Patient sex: F
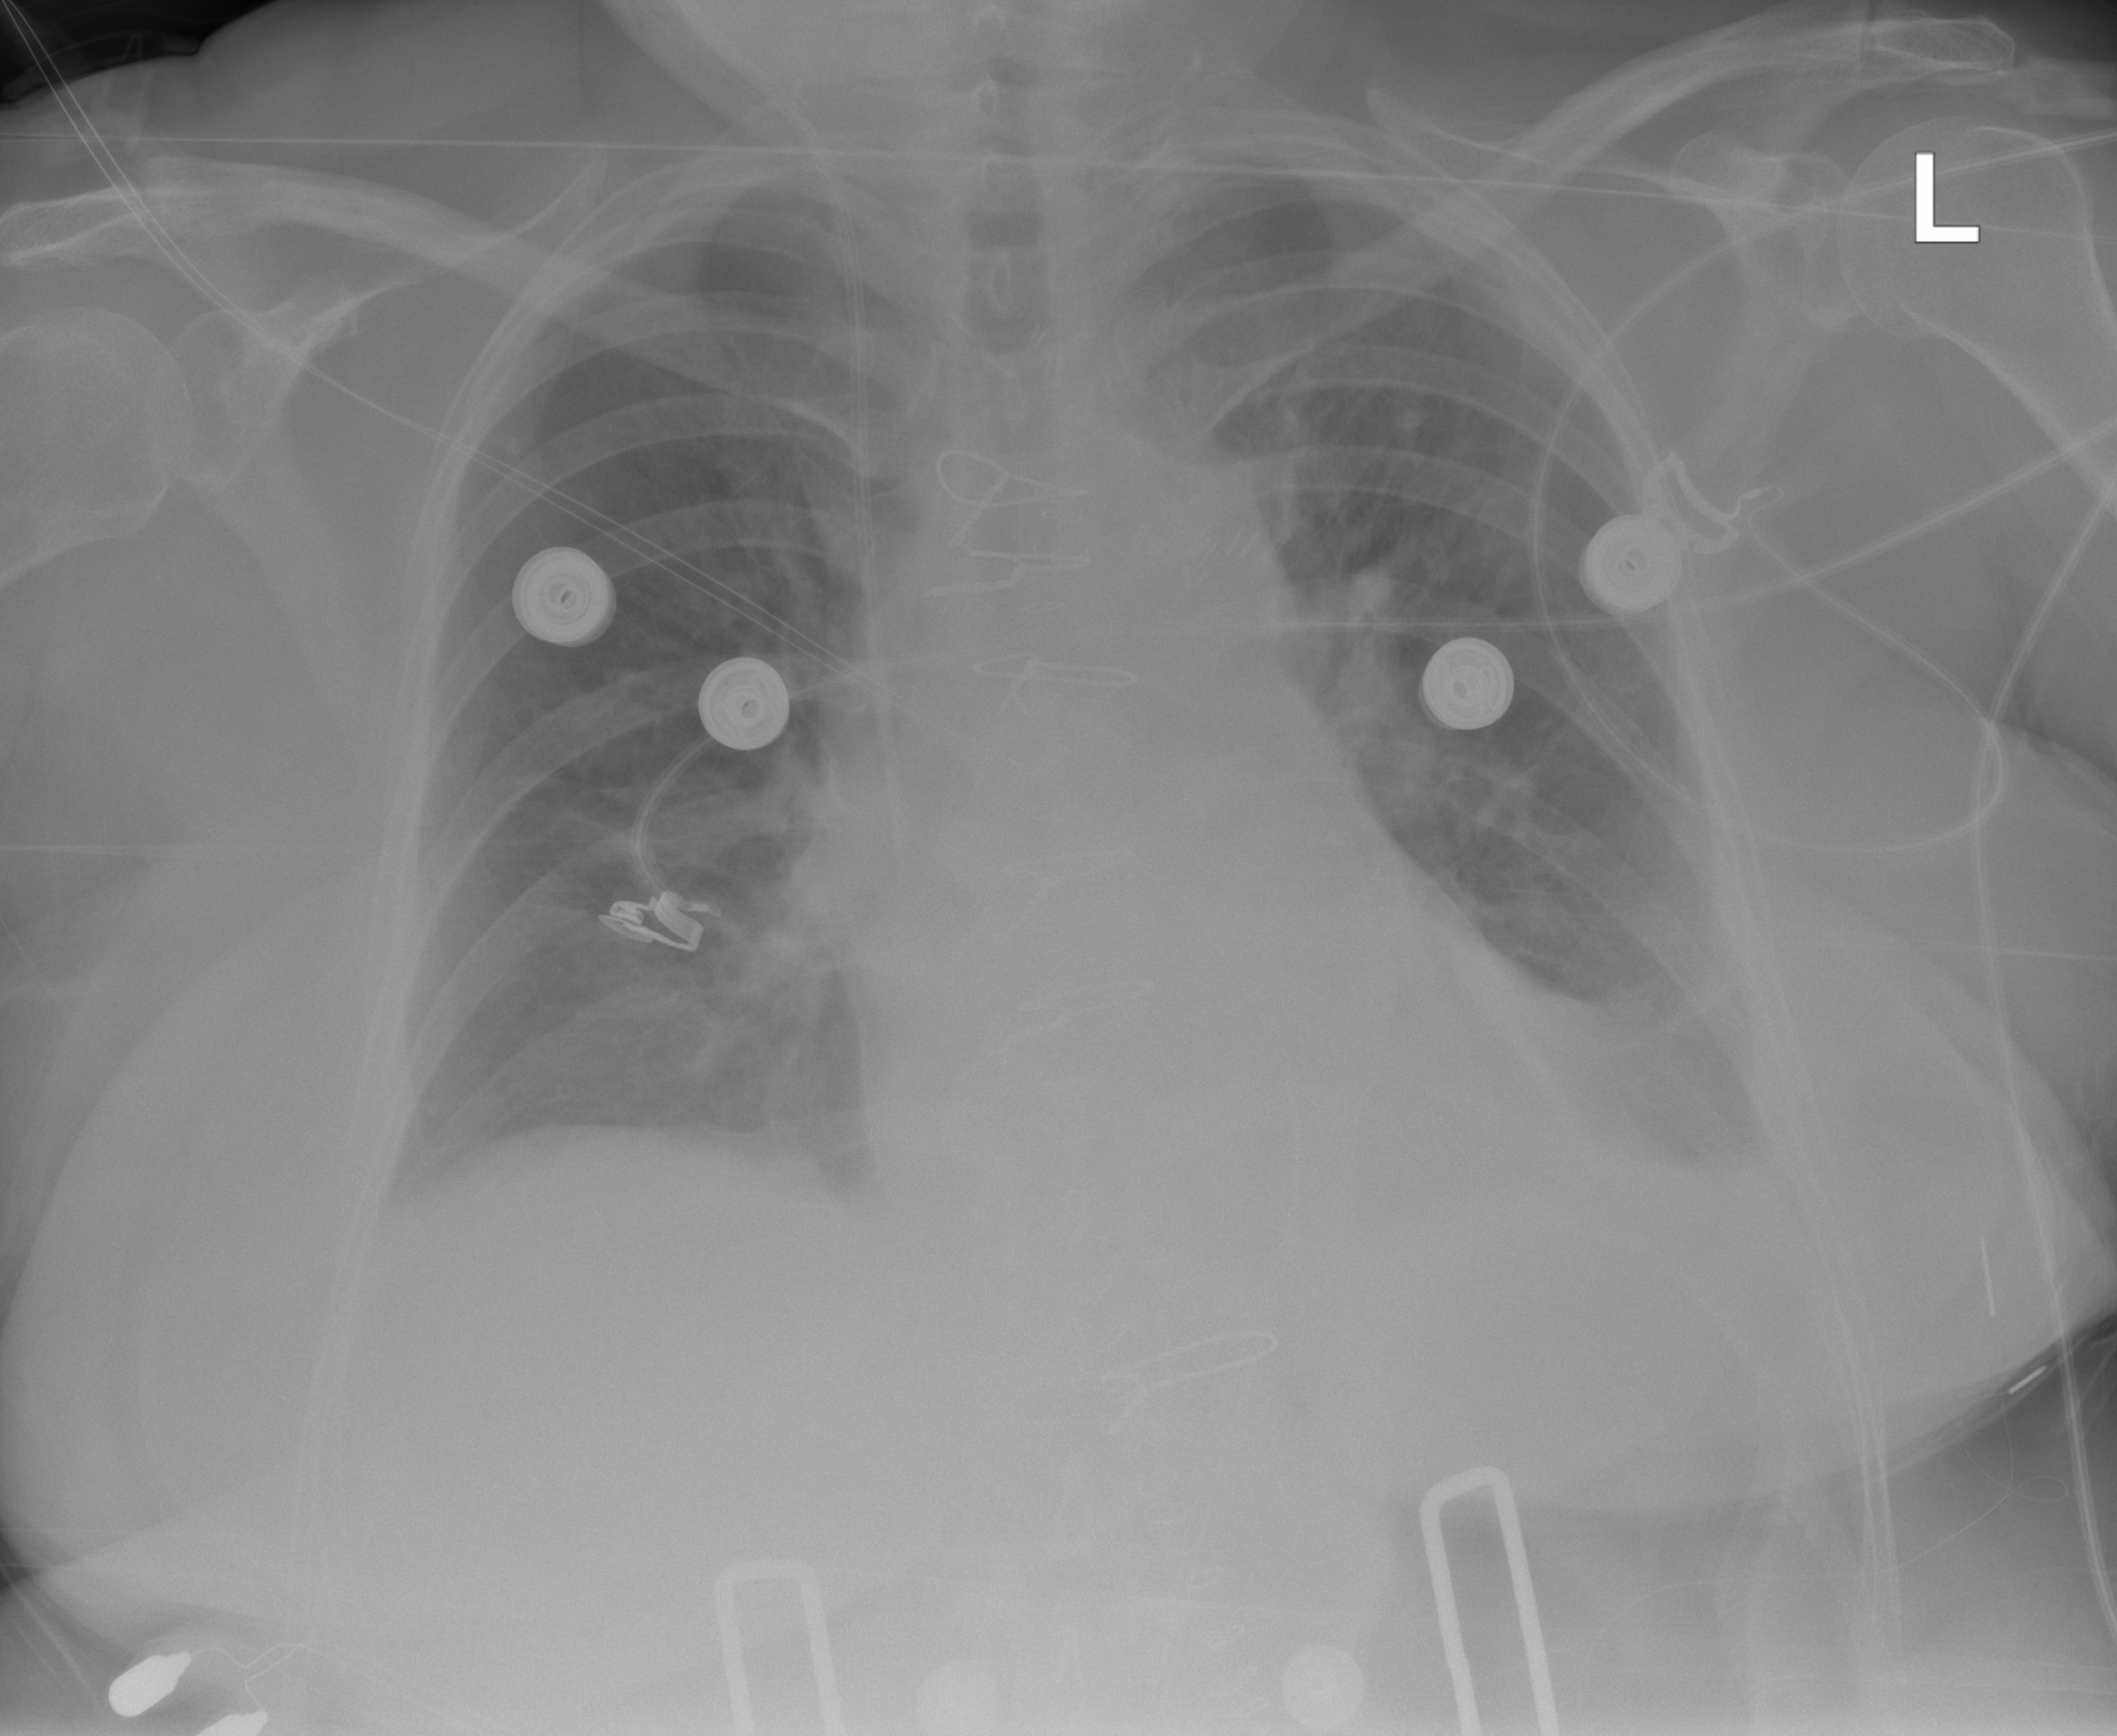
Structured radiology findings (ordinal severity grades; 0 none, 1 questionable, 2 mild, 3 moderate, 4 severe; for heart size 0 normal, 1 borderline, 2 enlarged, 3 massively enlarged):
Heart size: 2
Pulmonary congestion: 0
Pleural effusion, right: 2
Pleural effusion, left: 2
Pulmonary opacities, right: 0
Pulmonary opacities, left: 0
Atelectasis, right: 2
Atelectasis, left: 2